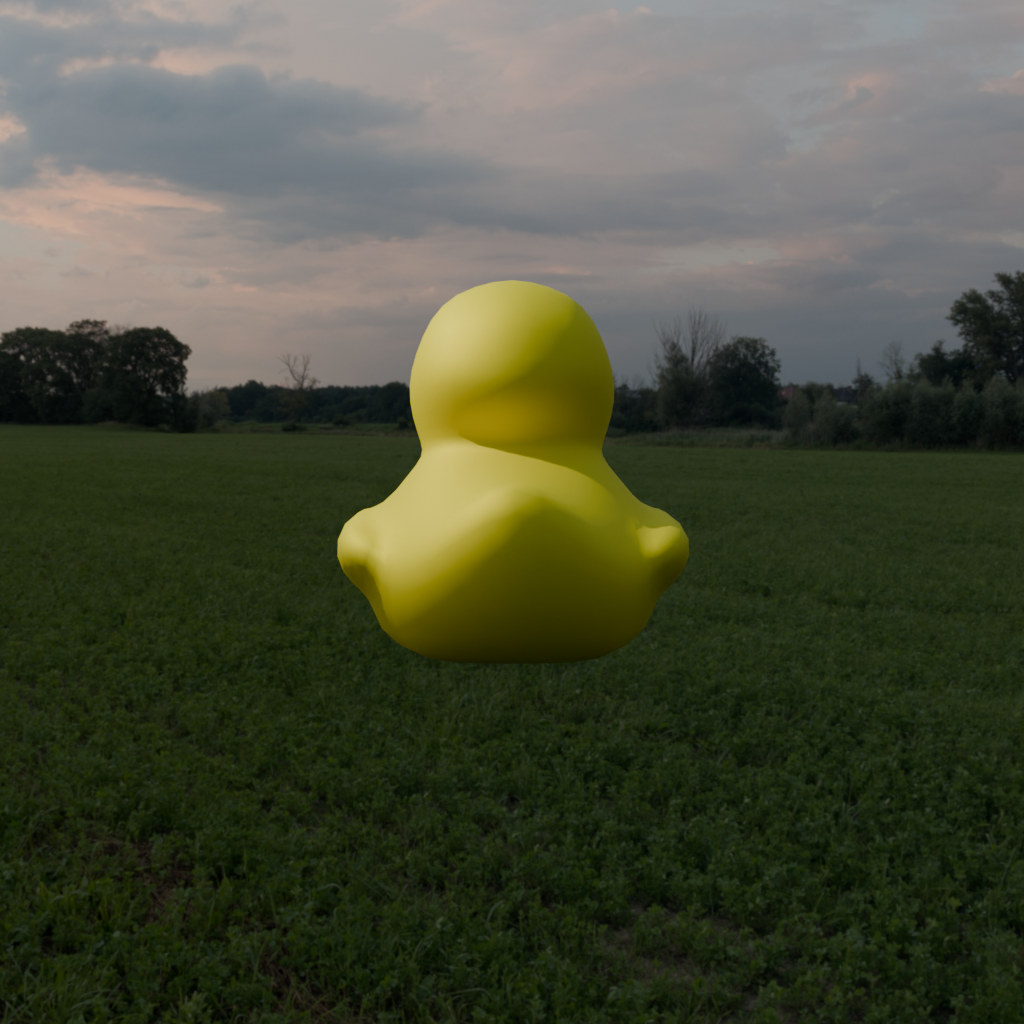
an image of a yellow rubber duck seen from <back> in a green field under a cloudy sky at sunset.